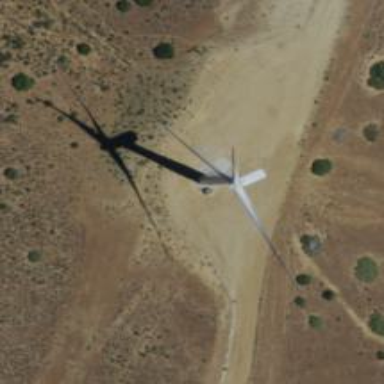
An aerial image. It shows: Wind generator using wind turbines of horizontal axis.